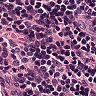
Metastatic tissue present: no